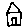
Label: house